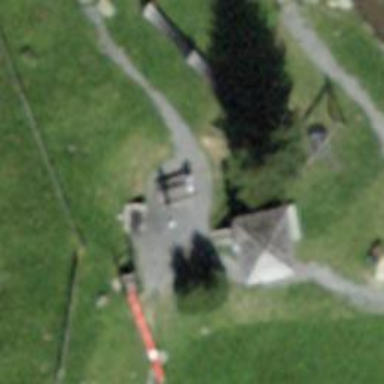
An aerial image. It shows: Picnic site for tourists.